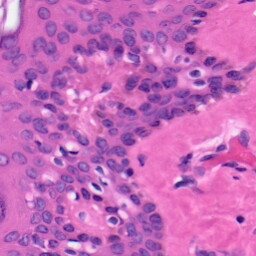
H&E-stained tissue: Skin